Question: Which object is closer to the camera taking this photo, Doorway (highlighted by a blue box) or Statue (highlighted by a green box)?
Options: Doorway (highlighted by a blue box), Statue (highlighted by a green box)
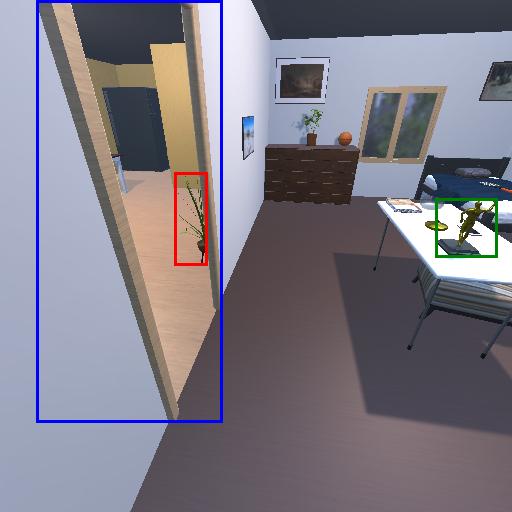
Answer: Doorway (highlighted by a blue box)